Question: Count the number of objects in the diagram.
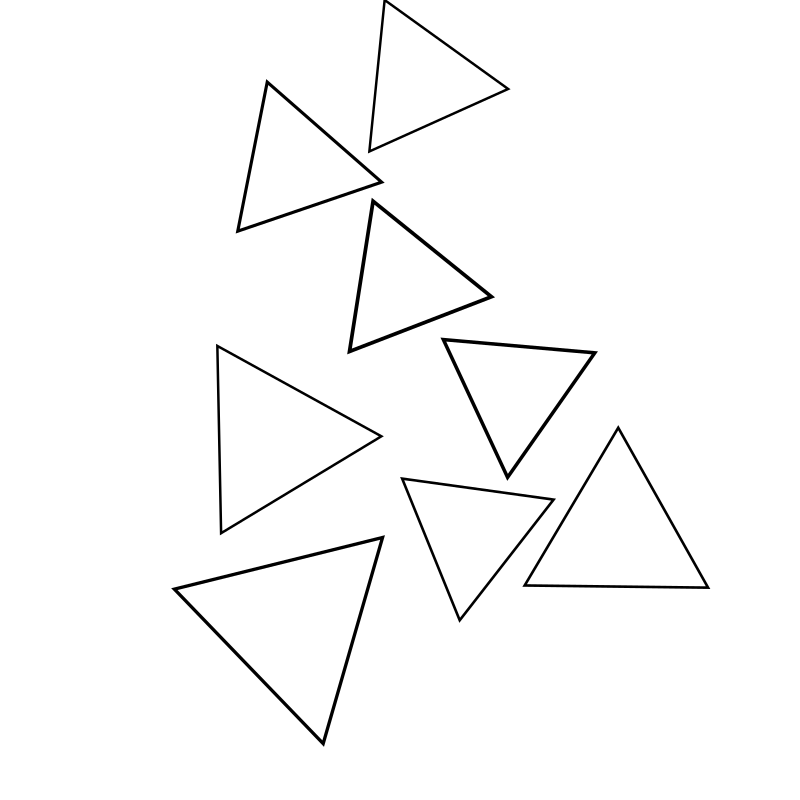
Answer: 8